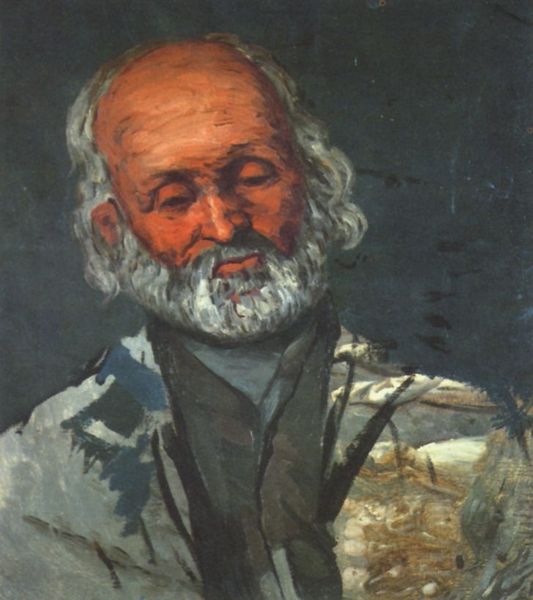
Titel: Porträt eines alten Mannes
Künstler: Paul Cézanne
Standort: Paris
Institution: Musée d'Orsay
Schlagwörter: blau, dunkel, gemälde, kopf, mann, schatten, weiß, grün, ocker, braun, grau, haar, hell, hintergrund, licht, mund, nase, ohr, orange, profil, schwarz, skizze, stirn, blick, haus, rot, schal, tuch, expressionismus, malerei, alt, anzug, bart, hemd, jacke, augen, falten, gesicht, kleidung, kragen, mensch, vollbart, bildnis, hals, portrait, porträt, öl, haare, mantel, brustbild, en face, frontal, kontrast, lippe, lippen, locken, ohren, schulter, linien, van gogh, ausdruck, sepia, glatze, manet, nachdenklich, nachdenken, jackett, oberkörper, revers, selbstporträt, lider, striche, alter, greis, denken, scharz, augenhöhlen, stirnfalten, unvollendet, flecken, eingefallen, blickrichtung, rotbraun, müde, graublau, mild, cézanne, gewellt, nasenflügel, grauhaarig, überlegen, skizziert, lid, resignation, selbstbildniss, betagt, hal, lidfalte, 1920, 20. jhdt, gesicght, weissa, 20. hjhdt, 20 jhdt